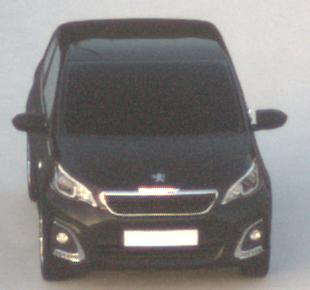
Make: Peugeot
Model: 108 1.0 VTi 68
Detailed model: 108
Model produced from: 2015/03
Model produced until: 2016/10
Doors: 3
Color: black
Road condition: dry road
Daytime: sunrise or sunset
Contrast: low contrast